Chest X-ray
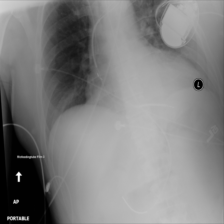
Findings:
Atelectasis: negative
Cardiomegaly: positive
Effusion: negative
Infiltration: negative
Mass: negative
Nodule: negative
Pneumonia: negative
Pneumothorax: negative
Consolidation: negative
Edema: negative
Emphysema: negative
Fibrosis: negative
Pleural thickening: negative
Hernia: negative